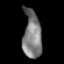
Tissue: prostate
Cell type: T cells
Senescence score: 0.3168
Nuclear area (px): 856
Mean DAPI intensity: 124.349